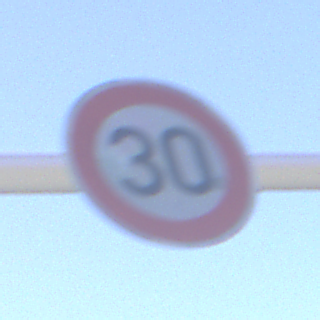
Verkehrszeichen: Geschwindigkeit30
Umgebung: Outdoor, Nature
Tageszeit: SunriseSunset
Wetter: Clear
Licht: Natural
Jahreszeit: NotSpecified
Kontrast: HighContrast